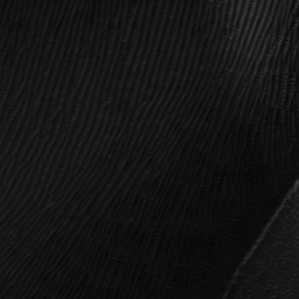
Label: frost